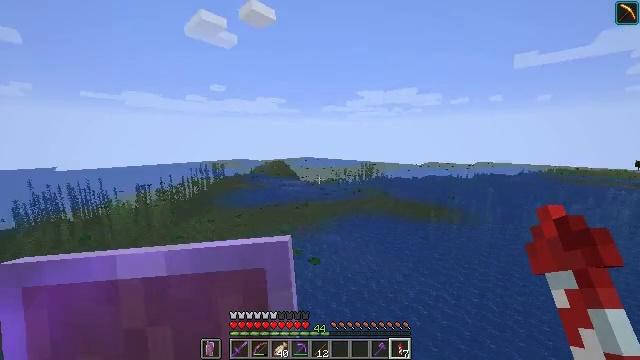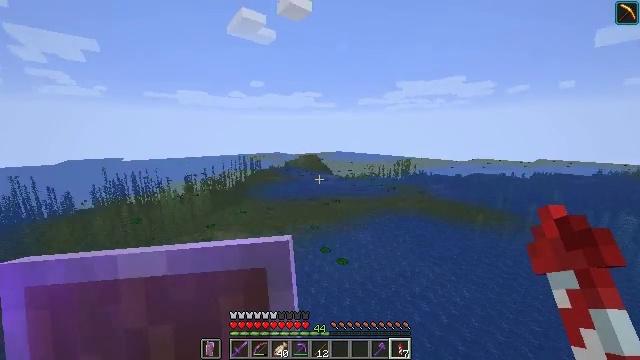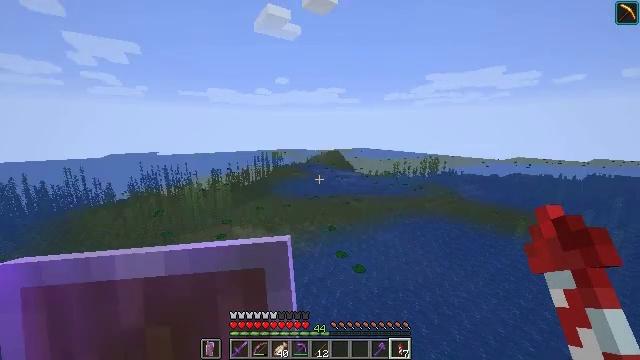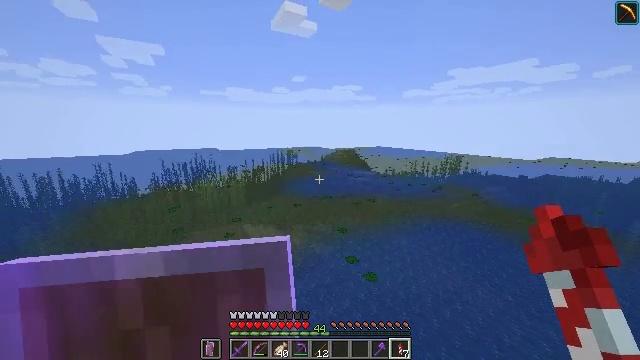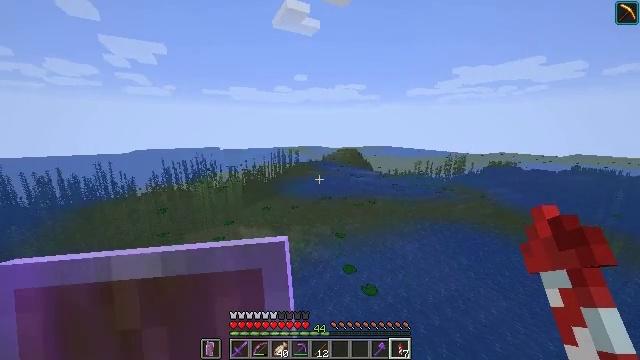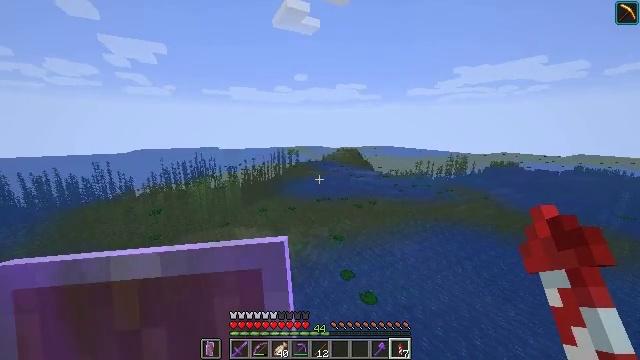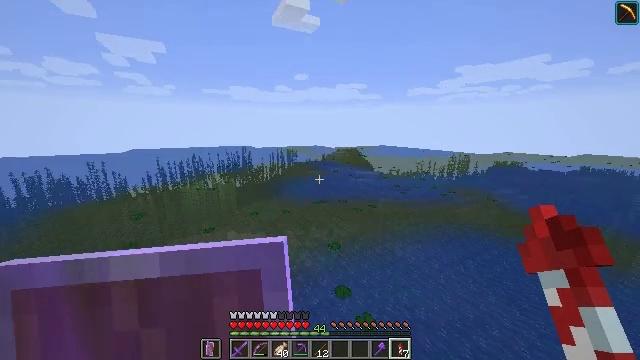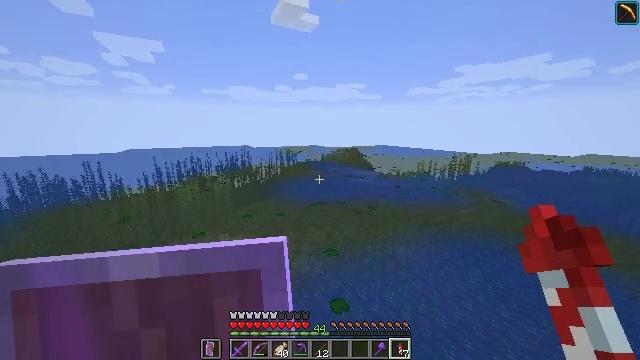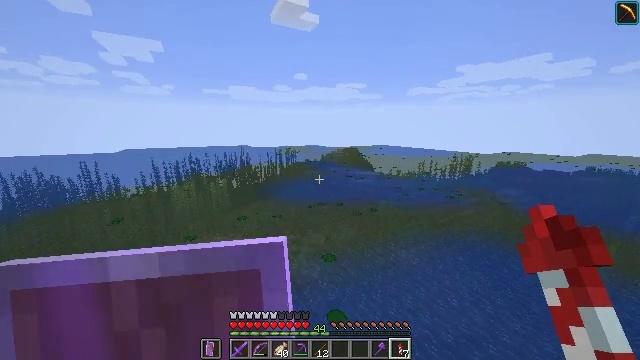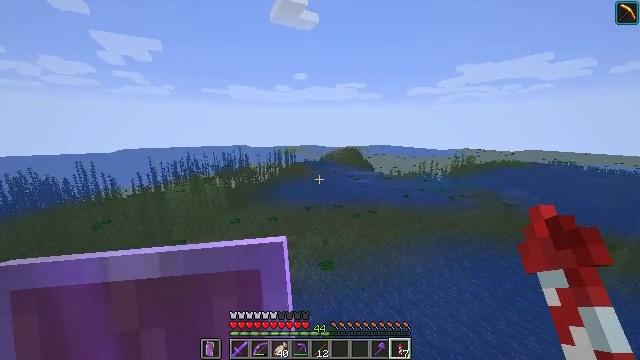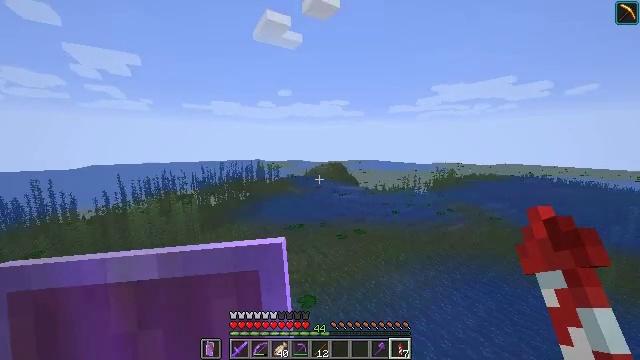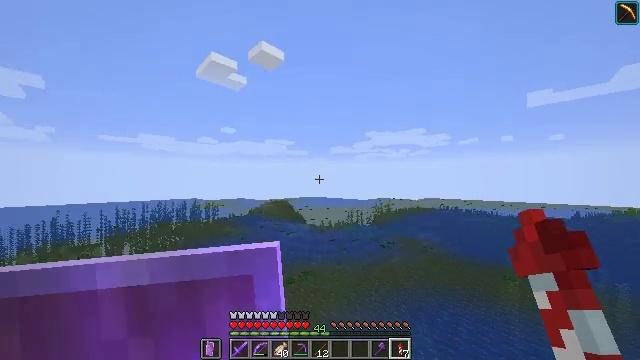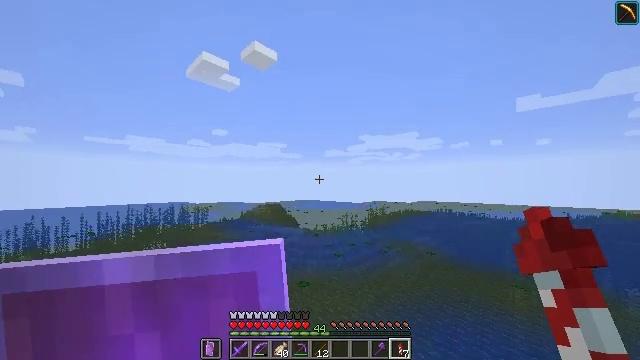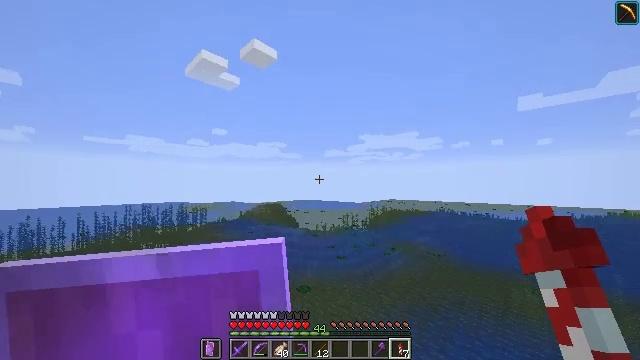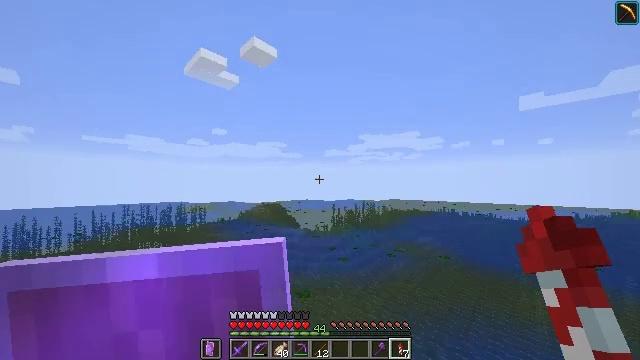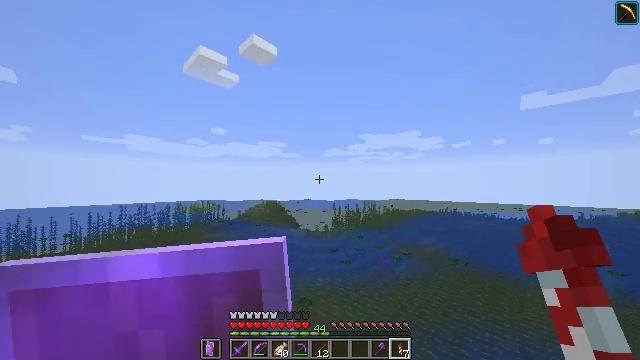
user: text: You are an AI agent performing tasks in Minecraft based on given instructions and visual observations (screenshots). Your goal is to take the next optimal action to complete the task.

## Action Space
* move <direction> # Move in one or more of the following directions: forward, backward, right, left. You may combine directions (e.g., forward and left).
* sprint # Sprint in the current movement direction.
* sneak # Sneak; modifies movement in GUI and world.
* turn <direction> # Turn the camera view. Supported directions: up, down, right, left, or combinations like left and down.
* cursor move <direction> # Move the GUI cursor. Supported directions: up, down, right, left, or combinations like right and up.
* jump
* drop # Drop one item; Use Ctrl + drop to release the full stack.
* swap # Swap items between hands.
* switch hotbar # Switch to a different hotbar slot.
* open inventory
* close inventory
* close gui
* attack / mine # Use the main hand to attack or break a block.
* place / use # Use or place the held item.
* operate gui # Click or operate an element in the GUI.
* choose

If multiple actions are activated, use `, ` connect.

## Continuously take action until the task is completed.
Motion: motion action
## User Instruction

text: Attack the clay block to obtain it.
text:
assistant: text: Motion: move forward, sprint, turn left and down
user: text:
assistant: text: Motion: move forward, sprint, turn left
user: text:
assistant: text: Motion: move forward, sprint, turn left
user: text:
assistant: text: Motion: move forward, sprint
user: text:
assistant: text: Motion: move forward, sprint
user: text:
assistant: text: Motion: move forward, sprint
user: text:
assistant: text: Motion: move forward, sprint
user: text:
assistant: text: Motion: move forward, sprint
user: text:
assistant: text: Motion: move forward, sprint
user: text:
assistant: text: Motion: move forward, sprint, turn right and up
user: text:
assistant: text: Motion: move forward, sprint, turn right and up
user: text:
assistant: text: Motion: move forward, sprint, turn right
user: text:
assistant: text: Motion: move forward, sprint
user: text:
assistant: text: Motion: move forward, sprint
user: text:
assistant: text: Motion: move forward, sprint
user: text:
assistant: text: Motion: move forward, sprint
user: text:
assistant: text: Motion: move forward, sprint
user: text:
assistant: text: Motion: move forward, sprint, turn right
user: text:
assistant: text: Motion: move forward, sprint
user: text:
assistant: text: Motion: move forward, sprint
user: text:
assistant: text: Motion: move forward, sprint
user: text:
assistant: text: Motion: move forward, sprint
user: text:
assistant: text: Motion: move forward, sprint
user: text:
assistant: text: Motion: move forward, sprint
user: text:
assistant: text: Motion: move forward, sprint, turn right
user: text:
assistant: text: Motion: move forward, sprint, turn right
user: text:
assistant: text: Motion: move forward, sprint, turn right
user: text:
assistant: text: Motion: move forward, sprint, turn right
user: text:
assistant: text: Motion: move forward, sprint, turn right
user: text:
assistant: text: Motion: move forward, sprint, turn right